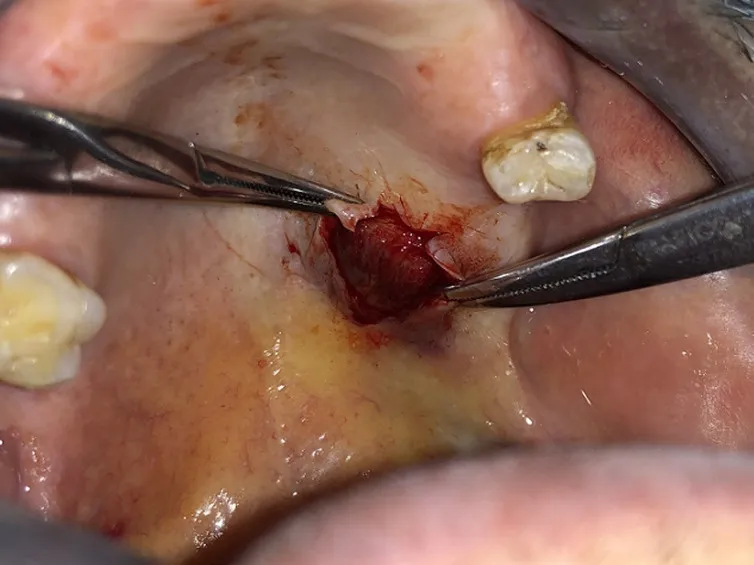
intraoperative clinical picture showing mass being separated from underlying bone.
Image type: medical_photograph (other_medical_photograph)